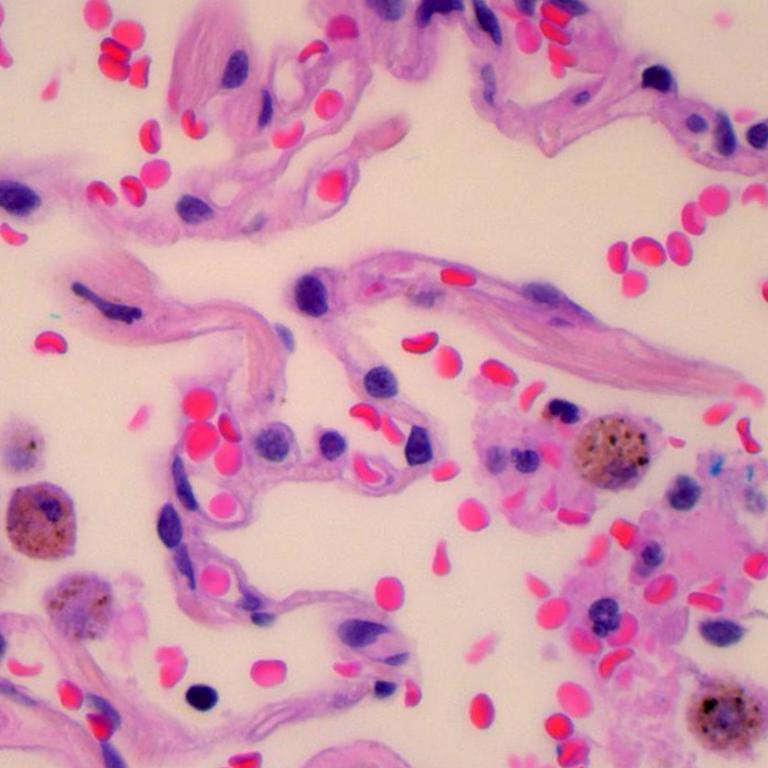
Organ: lung
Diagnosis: benign